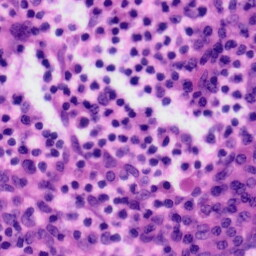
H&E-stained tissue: Tonsil